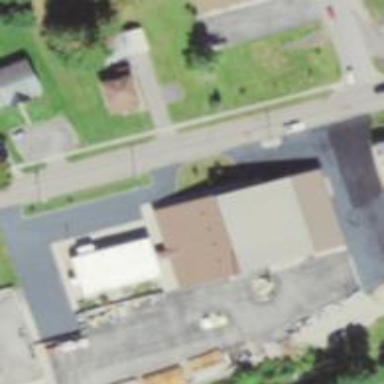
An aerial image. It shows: Public building.